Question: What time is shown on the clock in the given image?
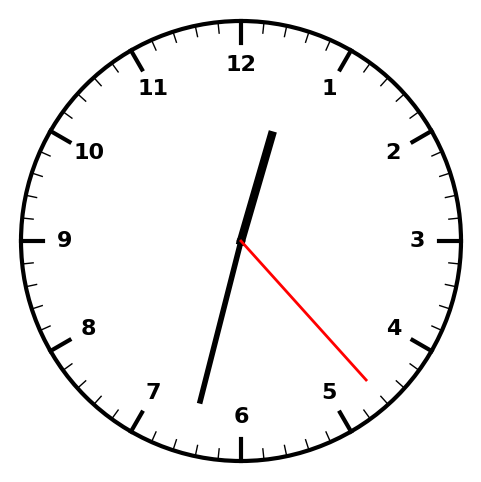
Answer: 12:32:23